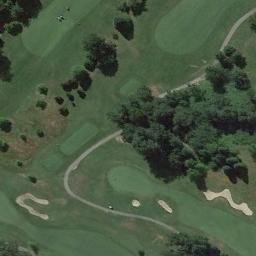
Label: golf_course